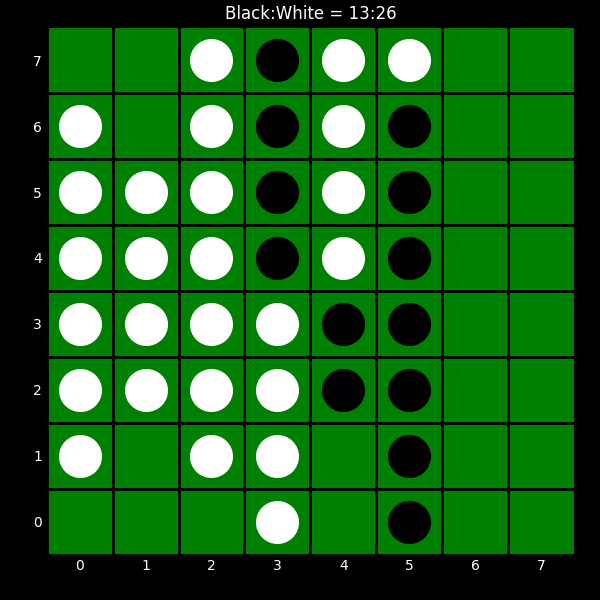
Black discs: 13
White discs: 26